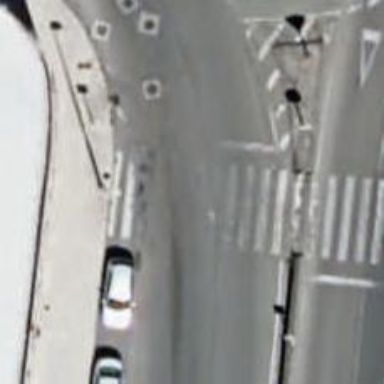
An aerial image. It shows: Uncontrolled road crossing.